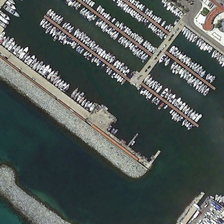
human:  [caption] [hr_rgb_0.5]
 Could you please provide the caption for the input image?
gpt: there are two seewalls in the port  with boats moored compactly in the rectangle harbour basin .

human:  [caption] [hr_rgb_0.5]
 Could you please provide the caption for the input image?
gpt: there are two seewalls in the port  with boats moored compactly in the rectangle harbour basin .

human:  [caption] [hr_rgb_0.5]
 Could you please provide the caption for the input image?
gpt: there are two seewalls in the port  with boats moored compactly in the rectangle harbour basin .

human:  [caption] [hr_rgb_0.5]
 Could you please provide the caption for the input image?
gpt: ships aer docking neatly inside this peaceful deep blue port .

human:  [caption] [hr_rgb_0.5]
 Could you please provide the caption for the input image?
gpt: many boats are orderly in a port near a wharf .